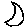
Label: moon